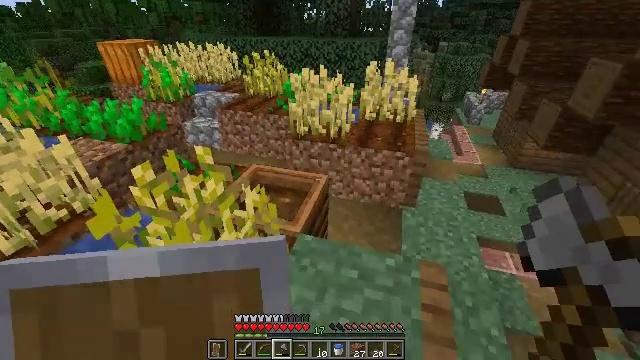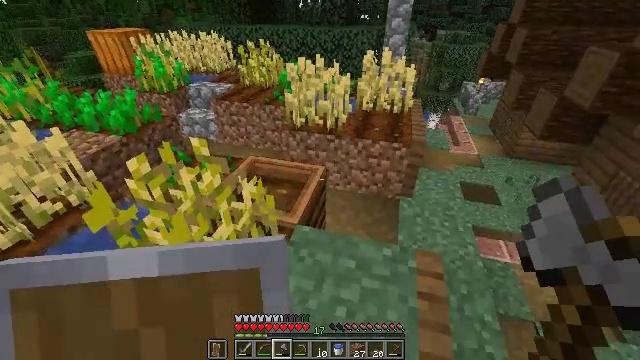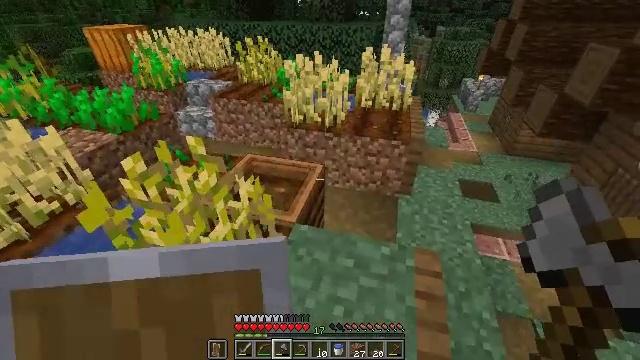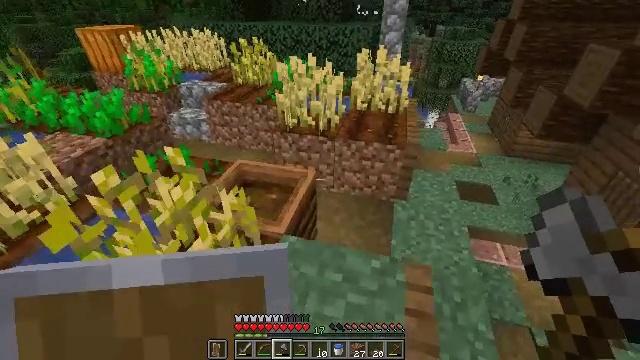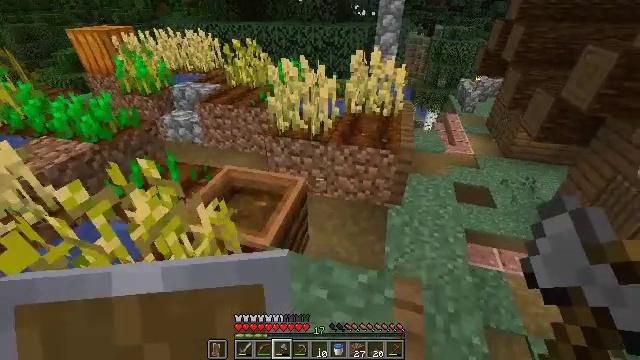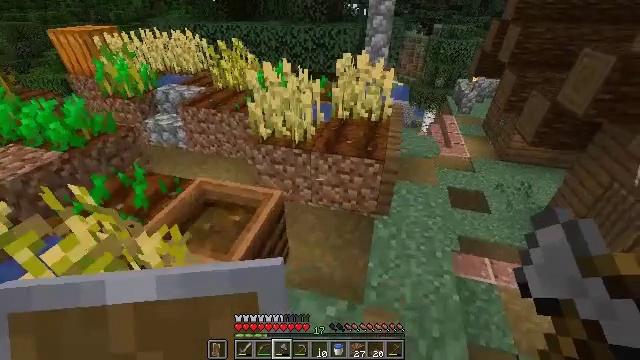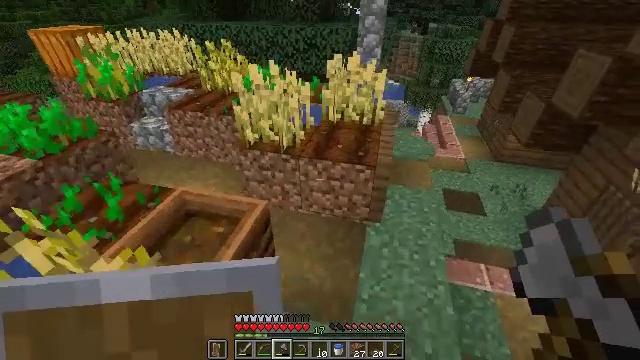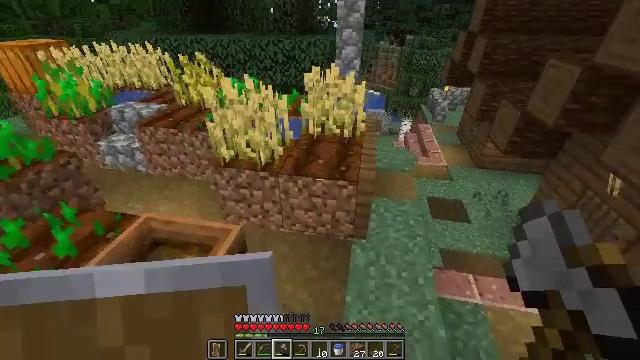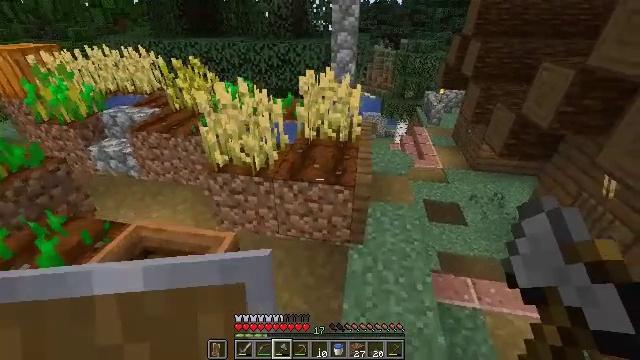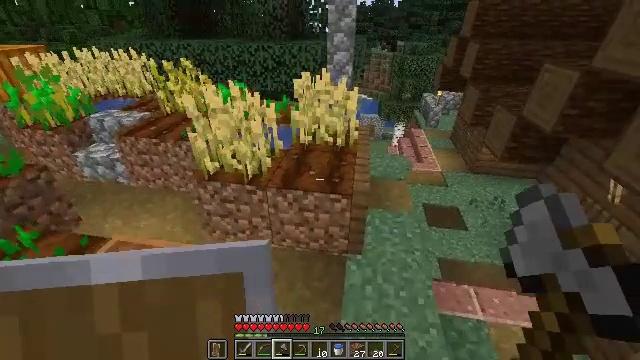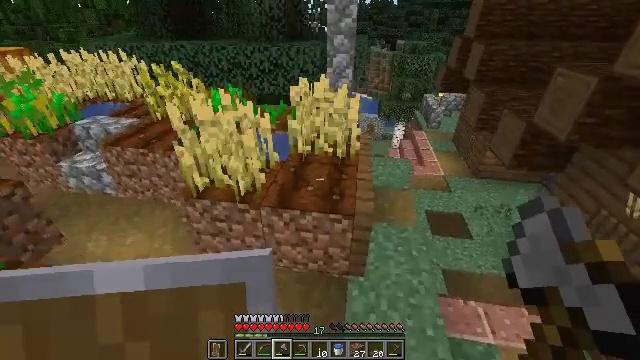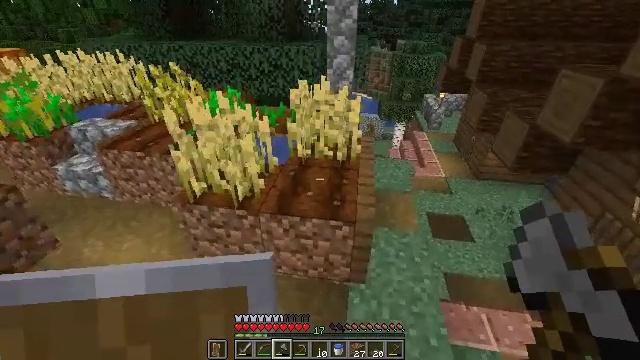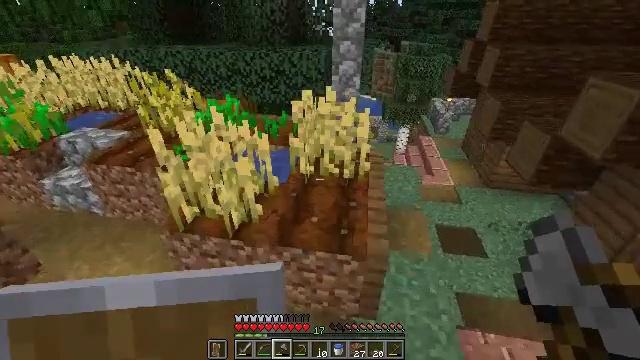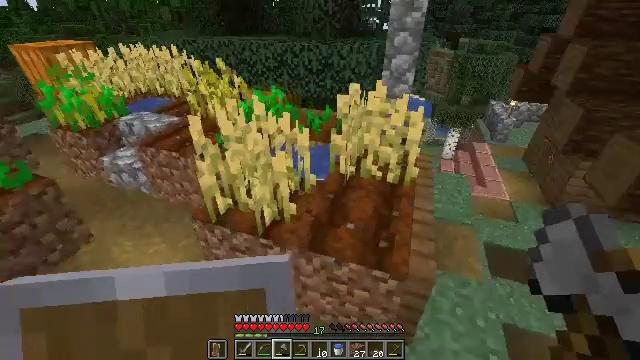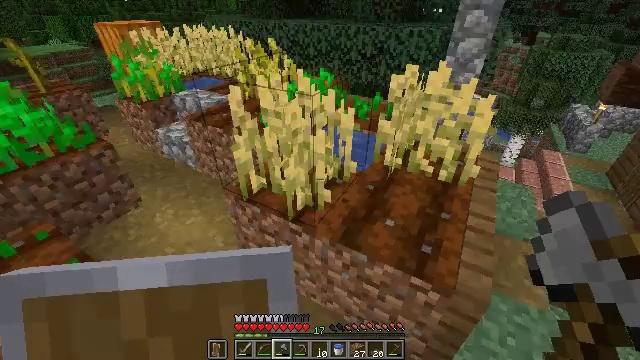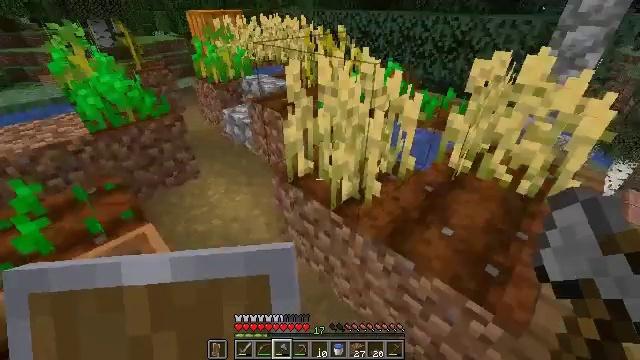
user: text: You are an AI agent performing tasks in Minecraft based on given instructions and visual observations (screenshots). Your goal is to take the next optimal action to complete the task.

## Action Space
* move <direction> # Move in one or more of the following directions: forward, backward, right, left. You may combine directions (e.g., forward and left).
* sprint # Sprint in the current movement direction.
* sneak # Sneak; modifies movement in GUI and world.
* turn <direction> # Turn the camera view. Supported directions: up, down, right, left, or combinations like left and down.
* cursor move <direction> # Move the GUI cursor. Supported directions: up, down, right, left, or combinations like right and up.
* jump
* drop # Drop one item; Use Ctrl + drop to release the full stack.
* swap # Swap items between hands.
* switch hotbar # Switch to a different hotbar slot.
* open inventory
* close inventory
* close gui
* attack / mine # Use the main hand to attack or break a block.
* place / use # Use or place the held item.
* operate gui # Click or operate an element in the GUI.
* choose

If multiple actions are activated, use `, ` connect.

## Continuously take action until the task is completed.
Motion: motion action
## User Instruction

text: Gather the pumpkin stem from the farm.
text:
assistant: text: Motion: turn down
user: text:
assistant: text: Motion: move forward and move right
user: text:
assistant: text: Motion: move forward and move right
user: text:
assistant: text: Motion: move forward and move right
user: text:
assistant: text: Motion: move forward and move right
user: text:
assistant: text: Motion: move forward
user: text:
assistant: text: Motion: move forward, turn right and up
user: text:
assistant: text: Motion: move forward
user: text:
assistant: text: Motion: move forward
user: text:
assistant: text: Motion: move forward
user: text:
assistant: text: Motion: move forward
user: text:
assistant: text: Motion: move forward
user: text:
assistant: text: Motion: move forward, turn left
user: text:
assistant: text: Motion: move forward, turn left and down
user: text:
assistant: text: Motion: move forward, turn left
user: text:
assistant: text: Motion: move forward, turn left and up
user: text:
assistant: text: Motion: move forward, turn left and up
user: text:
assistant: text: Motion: move forward, turn left
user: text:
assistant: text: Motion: move forward, turn left
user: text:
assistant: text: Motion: move forward, turn left and down
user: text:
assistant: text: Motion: move forward
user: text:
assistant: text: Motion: move forward
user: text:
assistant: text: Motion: move forward, turn right and up
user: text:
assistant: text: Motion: move forward, turn right and up
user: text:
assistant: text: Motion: move forward, turn right and up
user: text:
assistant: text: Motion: move forward, turn right and up
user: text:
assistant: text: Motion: move forward, turn right and up
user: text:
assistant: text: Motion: move forward
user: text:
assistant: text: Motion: move forward
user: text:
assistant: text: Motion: move forward